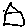
Label: house